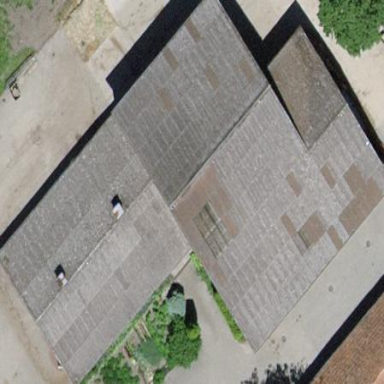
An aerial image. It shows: Rural barn.